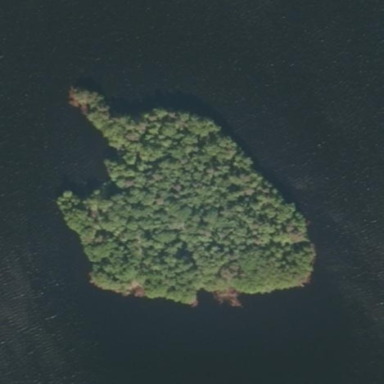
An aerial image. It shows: Islet.